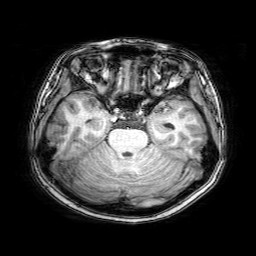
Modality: T1w
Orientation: coronal
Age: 23
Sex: female